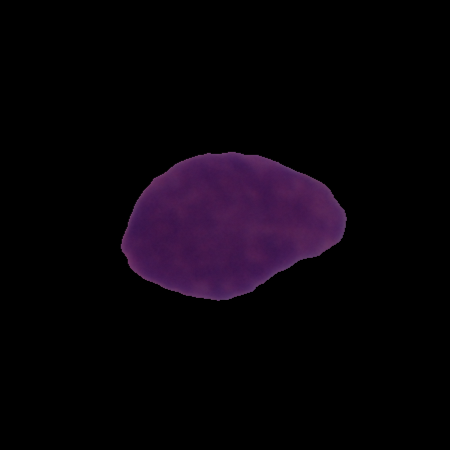
Label: healthy